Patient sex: F
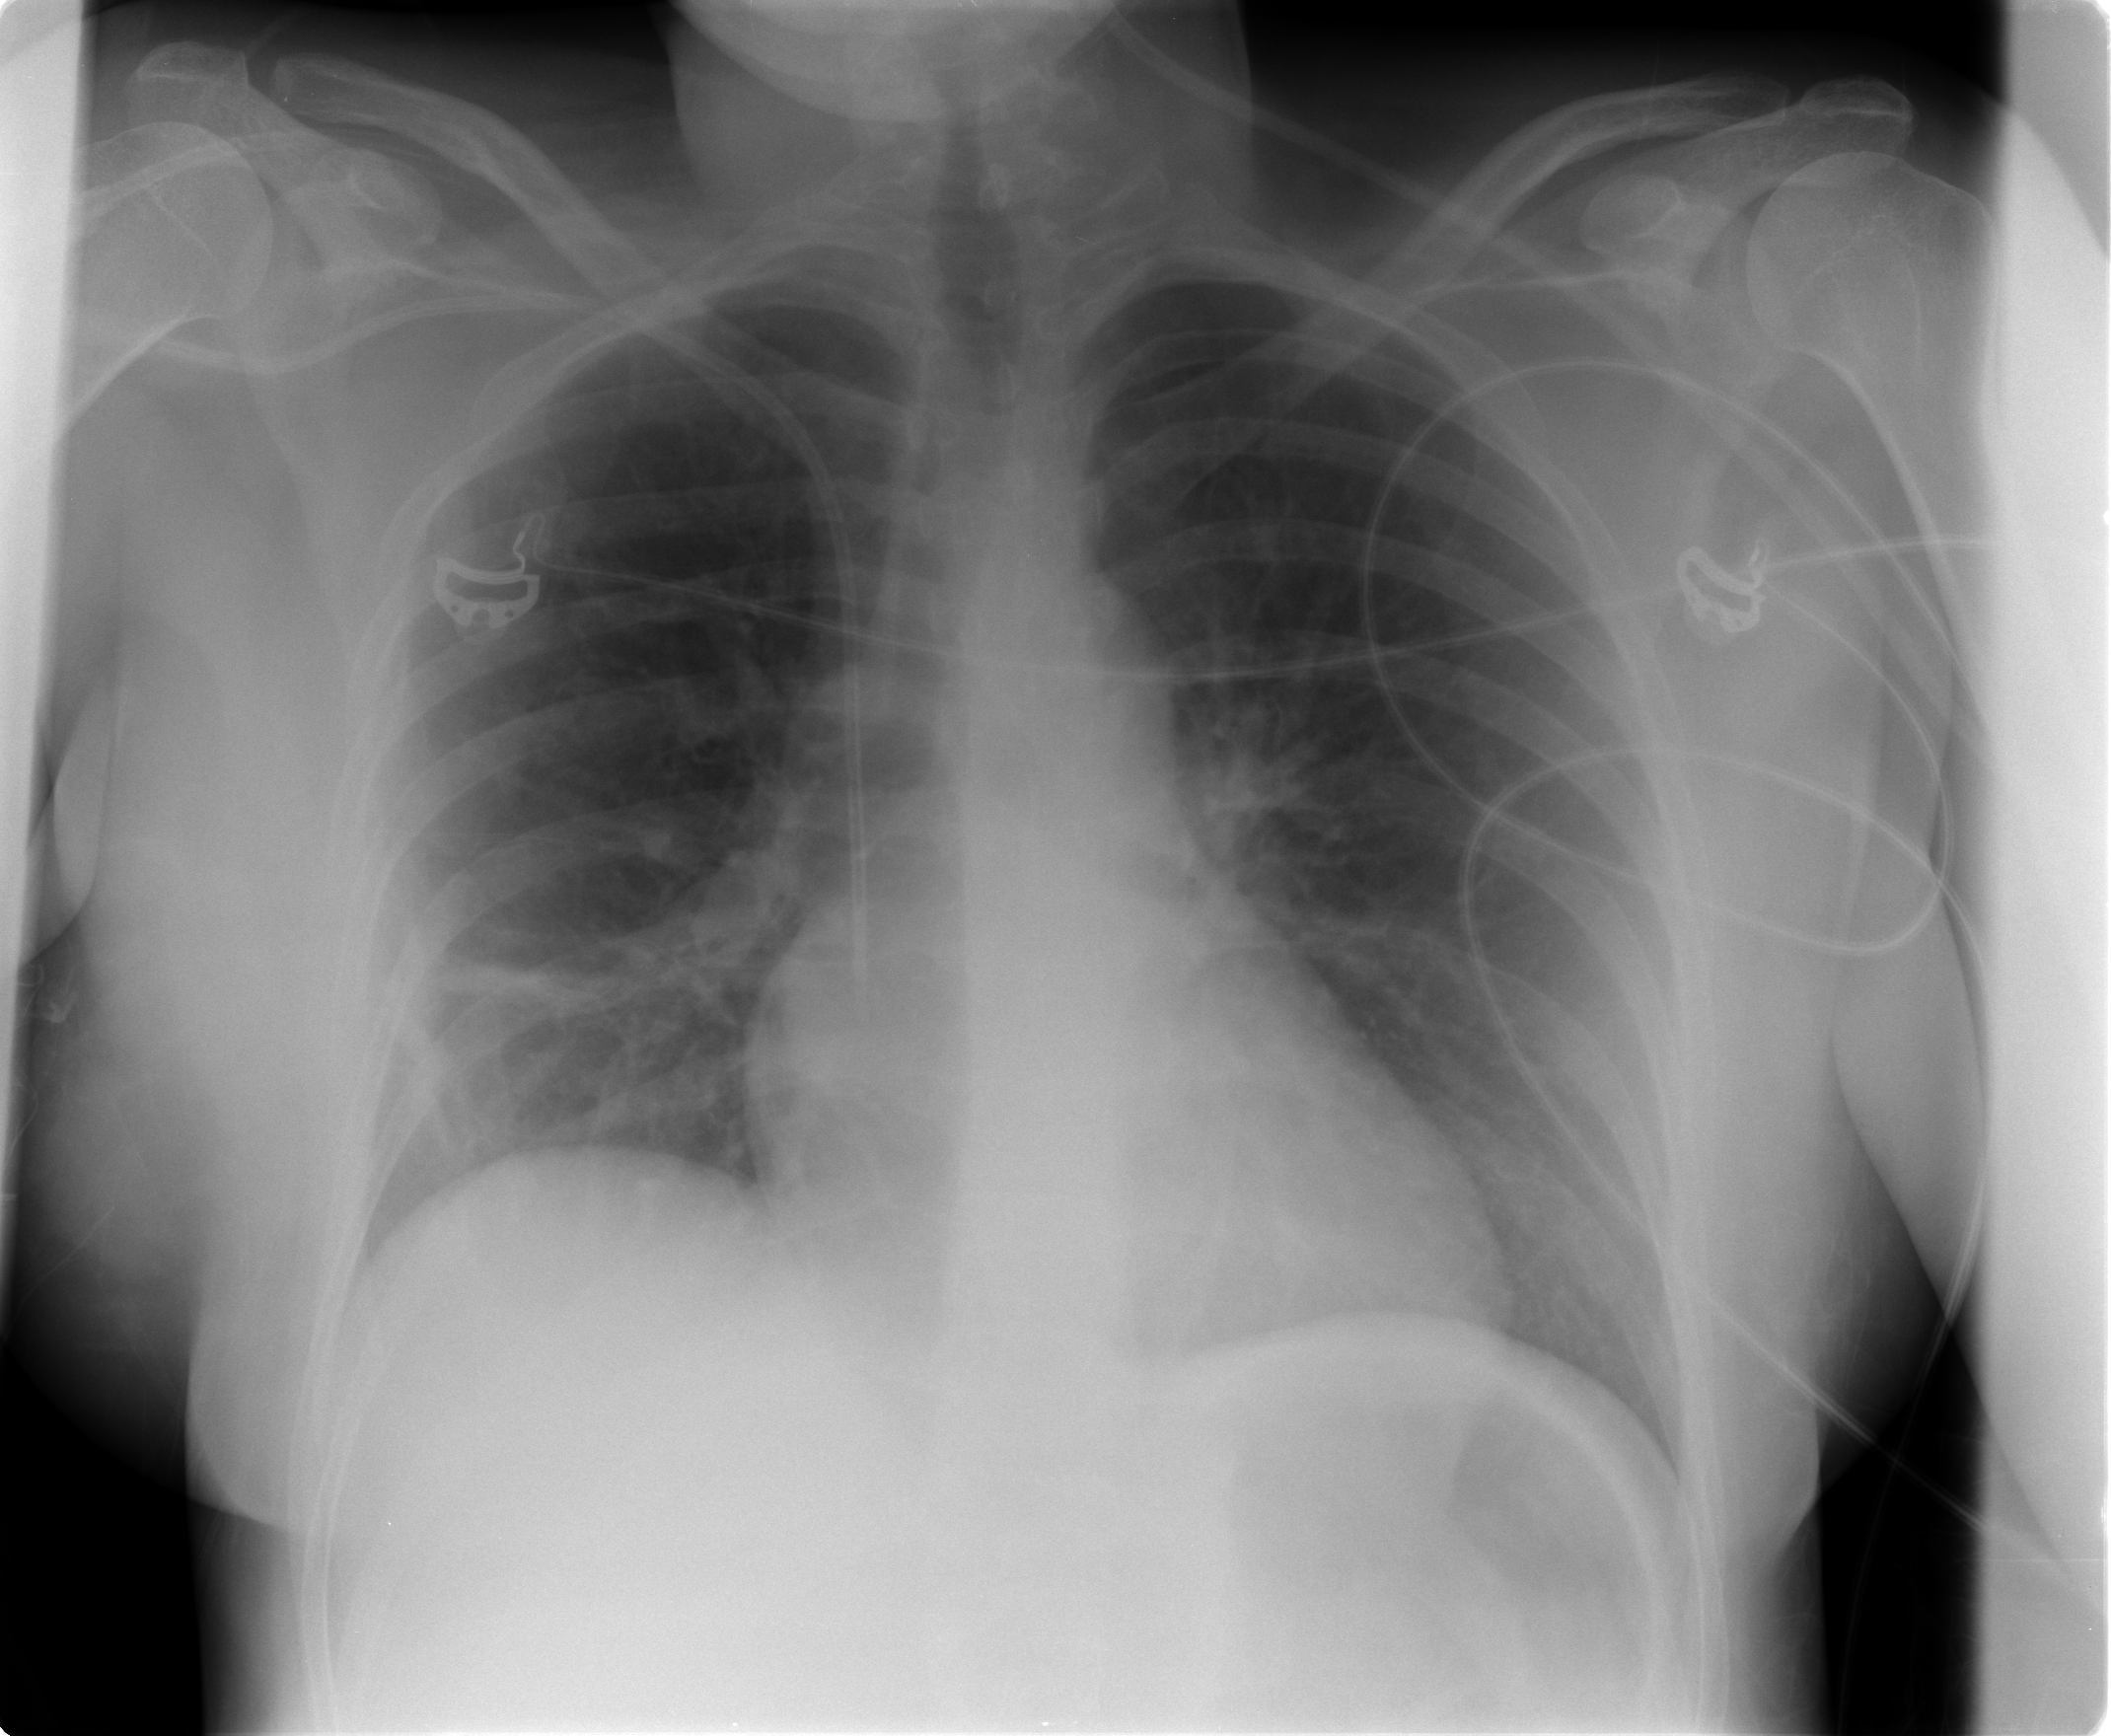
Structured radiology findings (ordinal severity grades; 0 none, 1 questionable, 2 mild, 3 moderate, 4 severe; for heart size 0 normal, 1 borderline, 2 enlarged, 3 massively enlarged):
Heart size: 0
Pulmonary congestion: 0
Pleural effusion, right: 0
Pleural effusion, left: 0
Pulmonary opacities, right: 0
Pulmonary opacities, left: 0
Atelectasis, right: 3
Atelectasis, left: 0